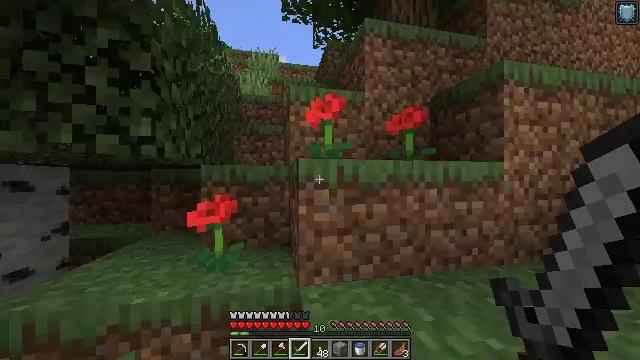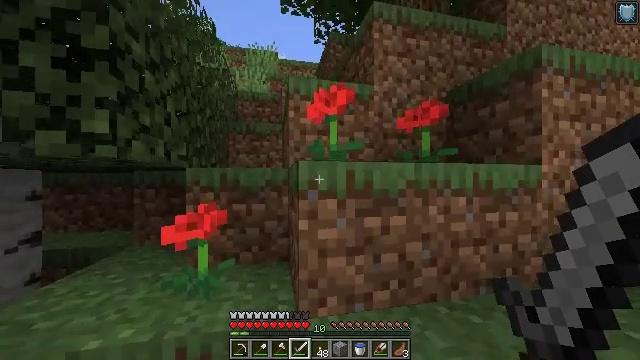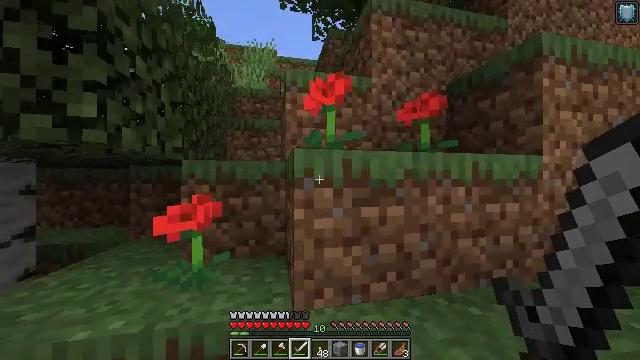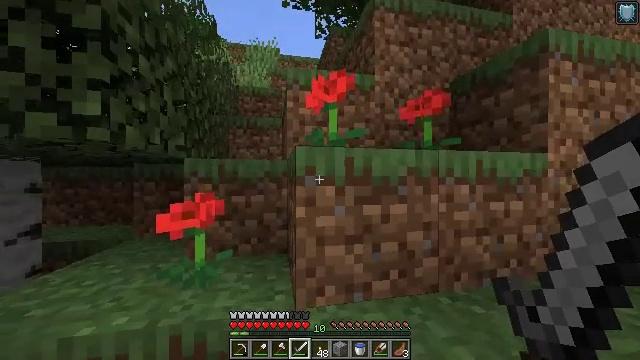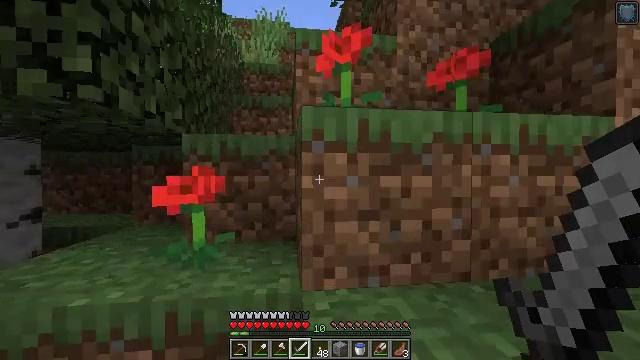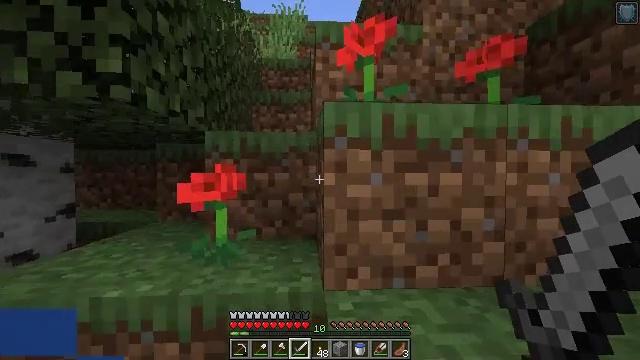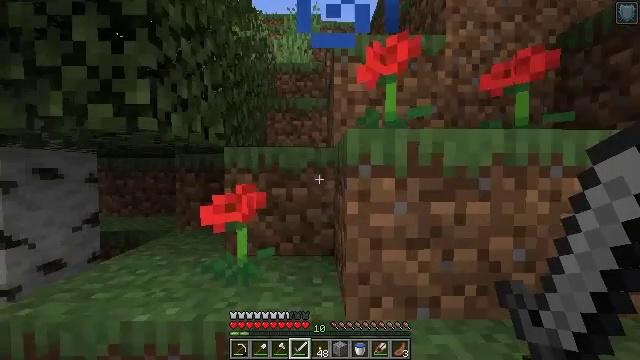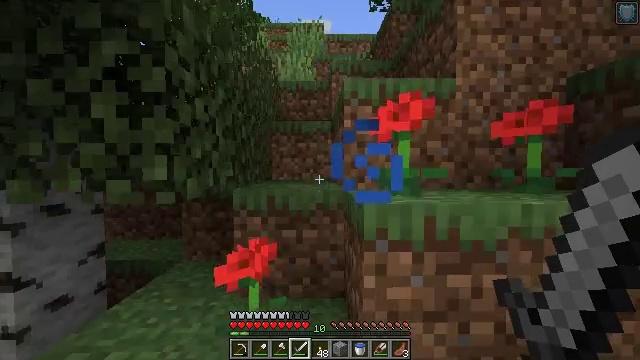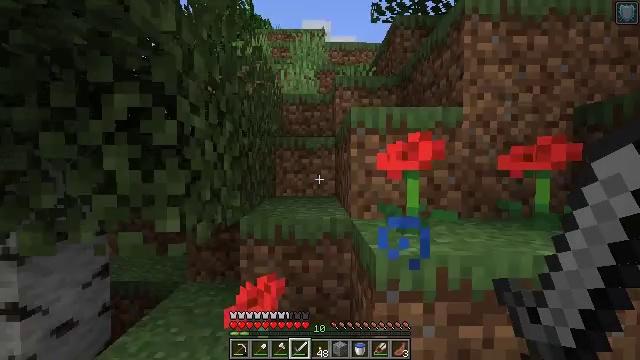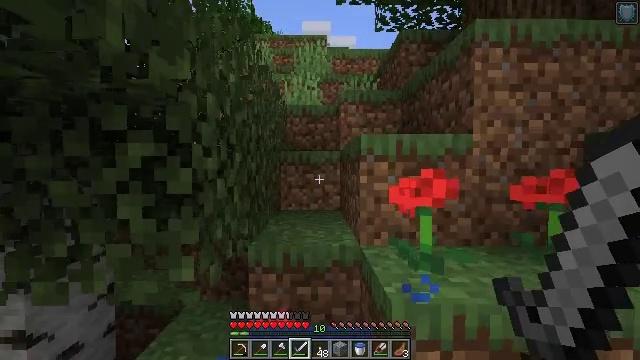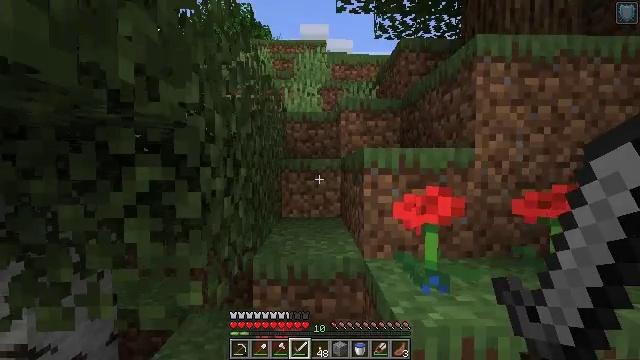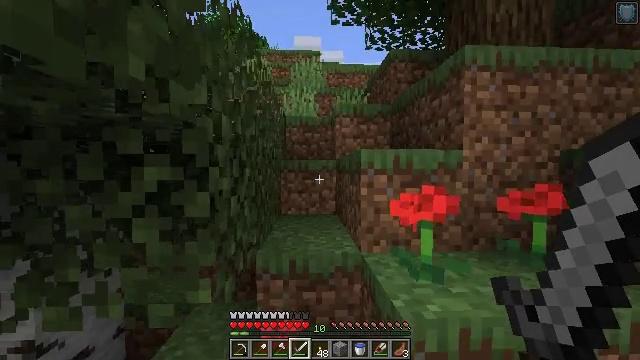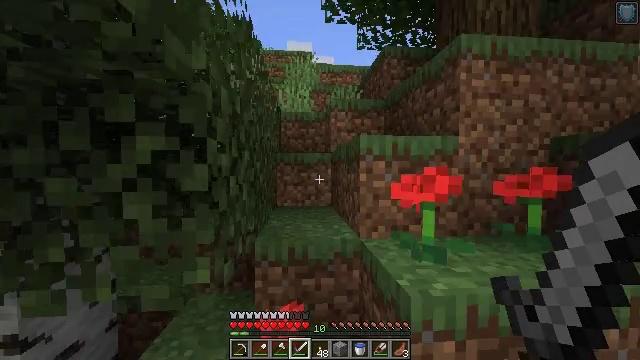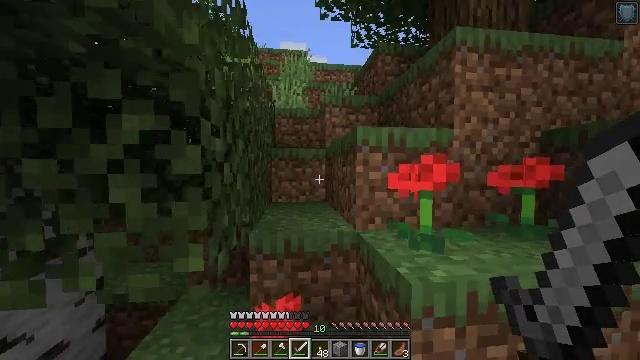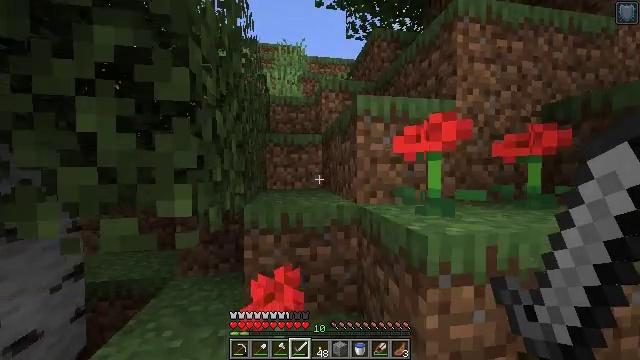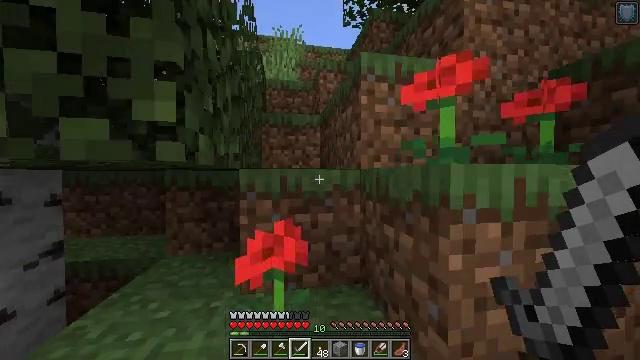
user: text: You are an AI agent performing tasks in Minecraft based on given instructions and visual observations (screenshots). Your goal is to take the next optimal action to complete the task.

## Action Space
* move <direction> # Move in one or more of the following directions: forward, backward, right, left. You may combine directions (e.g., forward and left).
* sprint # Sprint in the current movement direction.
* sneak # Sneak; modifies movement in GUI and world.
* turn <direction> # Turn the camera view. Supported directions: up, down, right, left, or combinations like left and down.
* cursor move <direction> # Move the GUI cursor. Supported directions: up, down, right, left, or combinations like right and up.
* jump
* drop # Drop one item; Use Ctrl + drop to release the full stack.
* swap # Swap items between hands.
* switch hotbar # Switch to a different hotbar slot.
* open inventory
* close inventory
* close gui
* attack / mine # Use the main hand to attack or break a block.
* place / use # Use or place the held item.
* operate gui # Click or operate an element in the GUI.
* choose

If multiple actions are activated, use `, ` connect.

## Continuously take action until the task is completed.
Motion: motion action
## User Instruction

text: Mine the mushroom stem in the forest.
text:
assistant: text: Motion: move forward, sprint, jump
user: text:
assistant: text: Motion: move forward, sprint, jump
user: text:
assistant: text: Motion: move forward, sprint, jump
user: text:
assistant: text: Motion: move forward and move left, sprint, turn left, jump
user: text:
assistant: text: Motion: move forward and move left, sprint, turn left, jump
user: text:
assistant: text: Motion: move forward and move left, sprint, turn left, jump
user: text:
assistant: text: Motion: move forward and move left, sprint, jump
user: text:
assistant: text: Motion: move forward and move left, sprint, jump
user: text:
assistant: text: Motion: move forward, sprint, jump
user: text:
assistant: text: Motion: move forward, sprint, jump
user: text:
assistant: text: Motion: move forward, sprint, turn right, jump
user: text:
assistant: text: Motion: move forward, sprint, turn right, jump
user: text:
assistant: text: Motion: move forward, sprint, turn right, jump
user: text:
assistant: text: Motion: move forward, sprint, turn right, jump
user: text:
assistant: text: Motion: move forward, sprint, turn right, jump
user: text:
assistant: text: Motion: move forward, sprint, jump
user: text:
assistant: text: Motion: move forward, sprint, jump
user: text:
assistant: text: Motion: move forward, sprint, jump
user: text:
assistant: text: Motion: move forward, sprint, jump
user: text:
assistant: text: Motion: move forward, sprint, jump
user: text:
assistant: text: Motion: move forward, sprint, turn up, jump
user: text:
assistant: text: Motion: move forward, sprint, jump
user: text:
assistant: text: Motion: move forward, sprint, turn left and up, jump
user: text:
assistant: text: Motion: move forward, sprint, turn left, jump
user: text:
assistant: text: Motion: move forward, sprint, turn left, jump
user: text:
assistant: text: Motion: move forward, sprint, turn left, jump
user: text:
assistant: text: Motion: move forward, sprint, turn left, jump
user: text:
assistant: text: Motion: move forward, sprint, turn left, jump
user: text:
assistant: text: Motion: move forward, sprint, jump
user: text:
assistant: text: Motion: move forward, sprint, jump